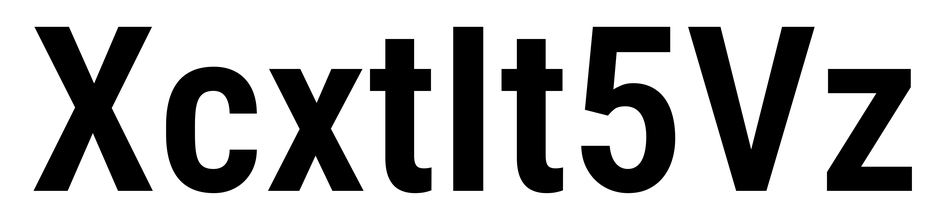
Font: Roboto_Condensed_SemiBold